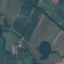
Land use / land cover class: Pasture